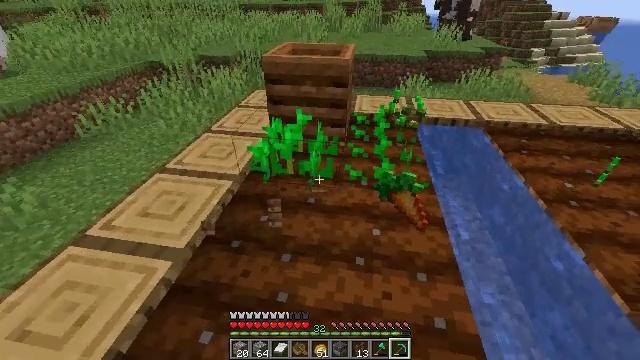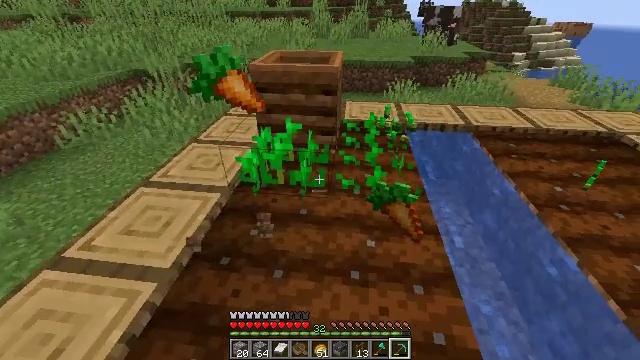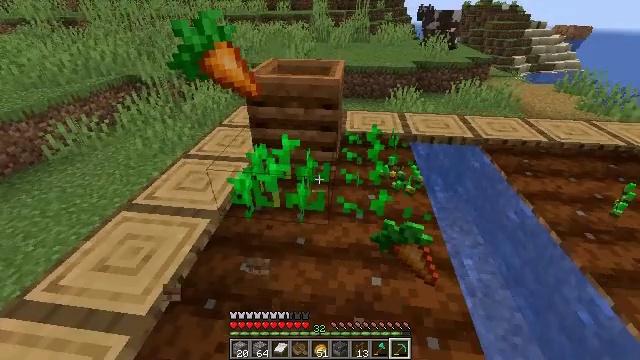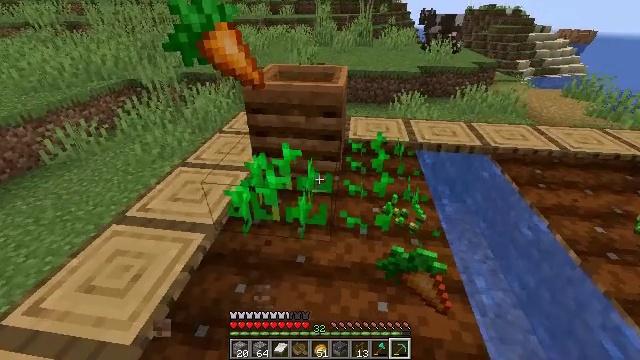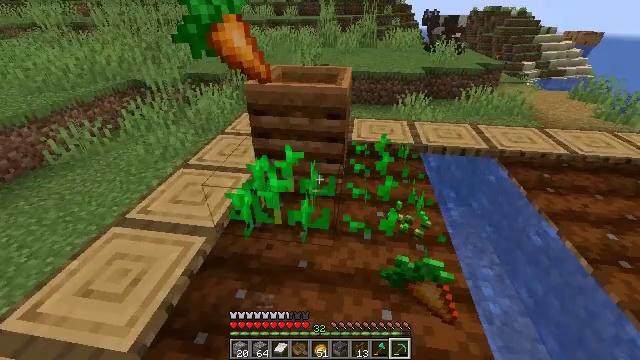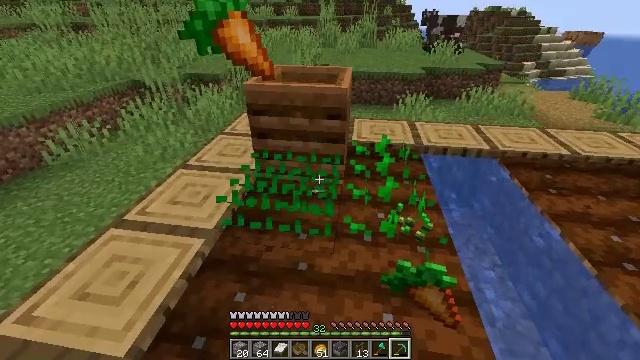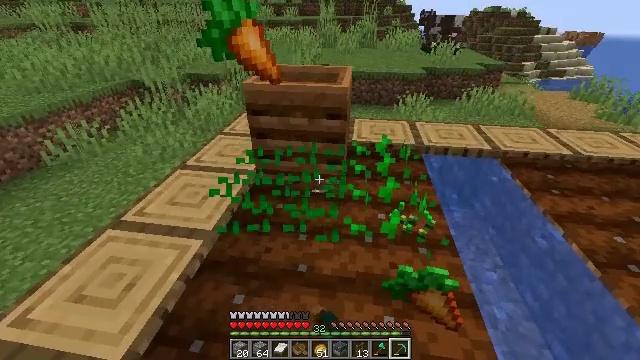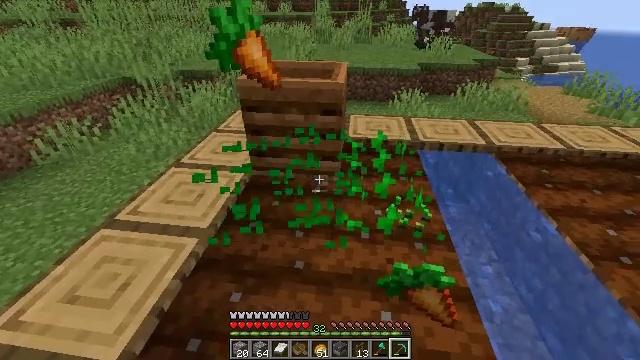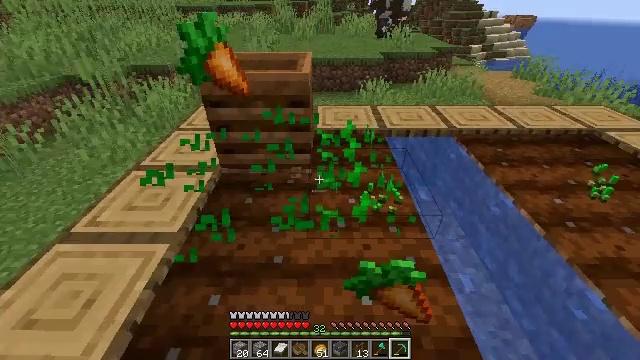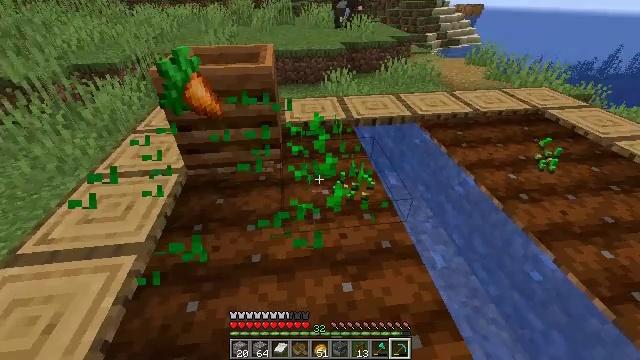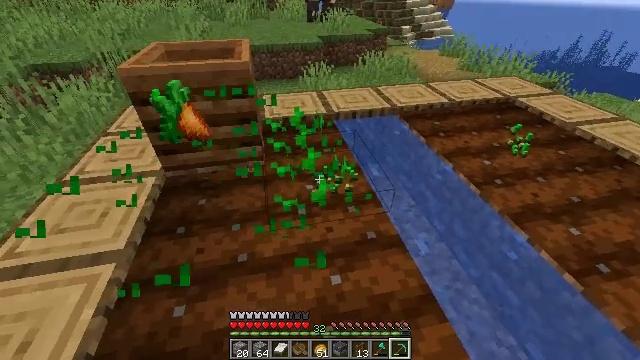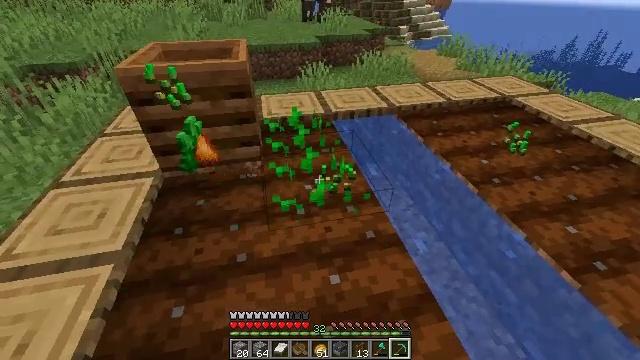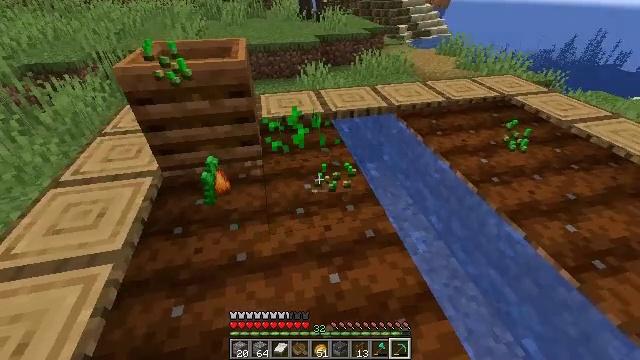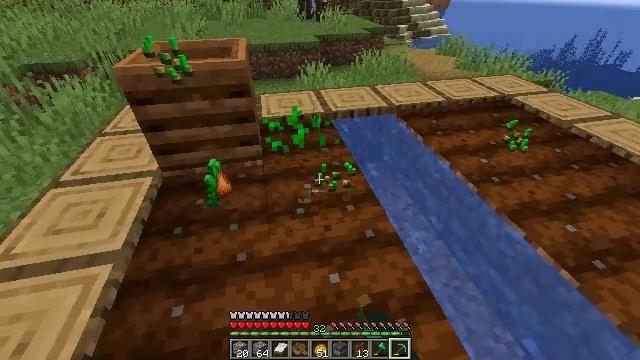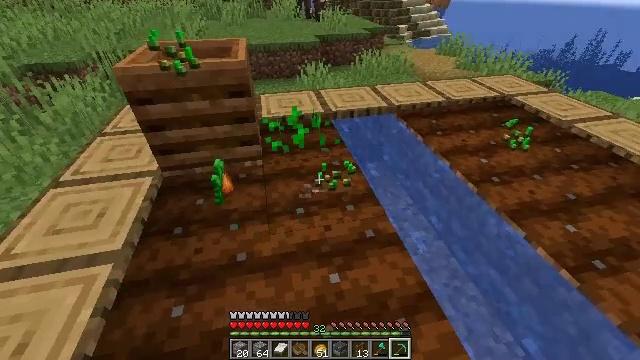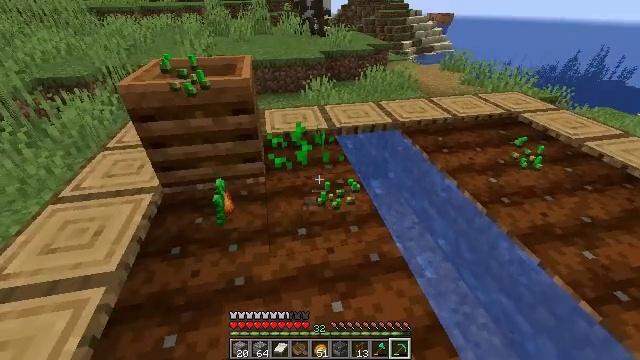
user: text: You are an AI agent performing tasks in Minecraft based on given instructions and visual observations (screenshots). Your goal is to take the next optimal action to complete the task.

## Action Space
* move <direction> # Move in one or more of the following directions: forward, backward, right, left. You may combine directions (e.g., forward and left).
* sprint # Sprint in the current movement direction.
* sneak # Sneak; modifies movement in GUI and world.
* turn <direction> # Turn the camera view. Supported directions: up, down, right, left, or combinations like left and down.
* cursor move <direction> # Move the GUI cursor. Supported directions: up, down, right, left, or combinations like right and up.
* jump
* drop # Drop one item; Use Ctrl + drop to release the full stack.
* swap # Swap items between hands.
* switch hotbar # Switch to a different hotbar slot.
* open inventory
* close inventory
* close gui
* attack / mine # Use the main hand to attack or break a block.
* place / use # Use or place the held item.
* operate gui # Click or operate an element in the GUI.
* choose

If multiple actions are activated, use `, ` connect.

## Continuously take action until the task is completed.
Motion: motion action
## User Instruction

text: Destroy the wheat to collect it.
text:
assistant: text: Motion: move forward, turn right and up
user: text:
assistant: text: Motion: move forward
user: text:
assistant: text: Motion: no_op
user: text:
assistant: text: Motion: no_op
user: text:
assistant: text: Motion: attack / mine
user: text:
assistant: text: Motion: attack / mine
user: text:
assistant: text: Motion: turn right, attack / mine
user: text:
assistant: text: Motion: turn right and down
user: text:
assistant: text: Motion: turn right and down
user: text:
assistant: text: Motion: turn right and down
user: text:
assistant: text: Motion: no_op
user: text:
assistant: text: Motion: attack / mine
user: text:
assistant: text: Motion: attack / mine
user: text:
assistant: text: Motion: attack / mine
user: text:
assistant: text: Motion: move forward, turn left and up
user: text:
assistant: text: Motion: move forward, turn left and up
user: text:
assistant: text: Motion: move forward
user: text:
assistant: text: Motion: move forward
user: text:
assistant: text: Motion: move forward
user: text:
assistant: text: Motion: attack / mine
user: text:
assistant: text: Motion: attack / mine
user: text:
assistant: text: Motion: turn down, attack / mine
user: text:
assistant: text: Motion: turn down
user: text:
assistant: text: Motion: no_op
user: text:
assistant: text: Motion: no_op